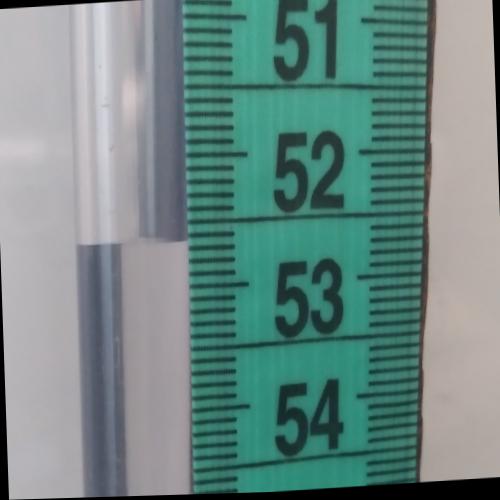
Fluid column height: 52.6 cm